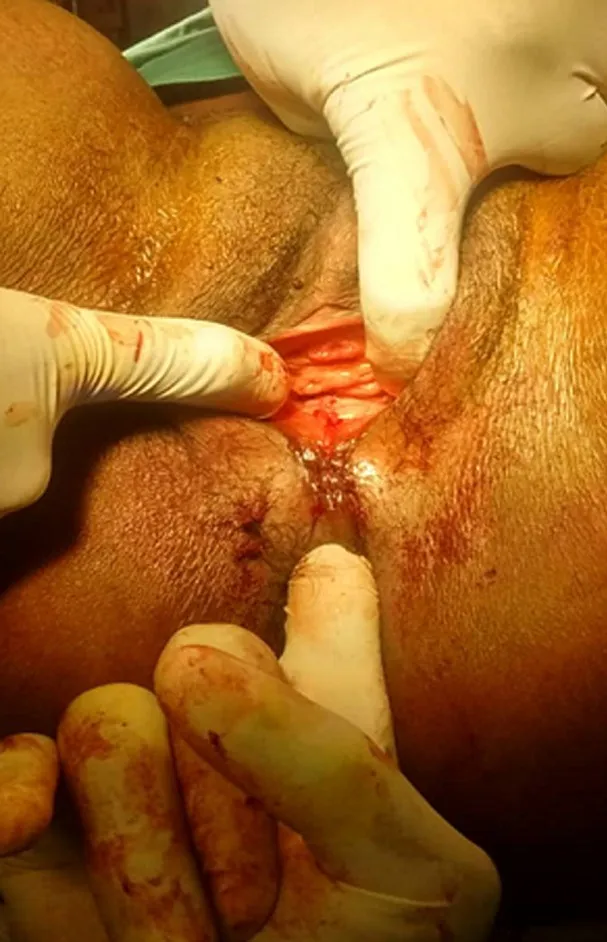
end result after posterior colpo-perineorrhaphy.
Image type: medical_photograph (other_medical_photograph)